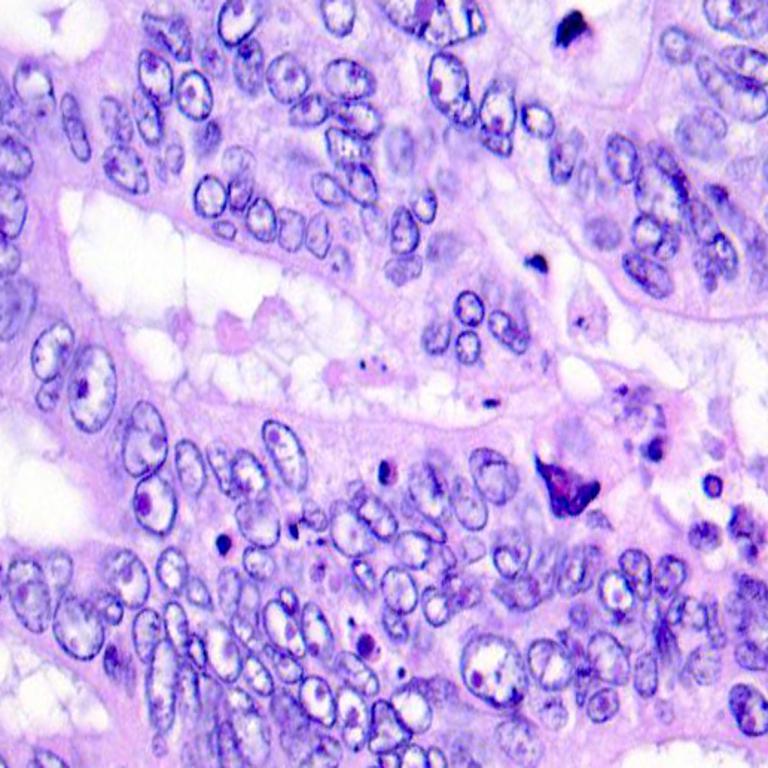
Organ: colon
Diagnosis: adenocarcinomas